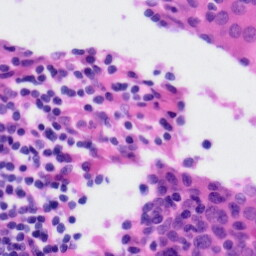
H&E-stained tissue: Tonsil